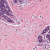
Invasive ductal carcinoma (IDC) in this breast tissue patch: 0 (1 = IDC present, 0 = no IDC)